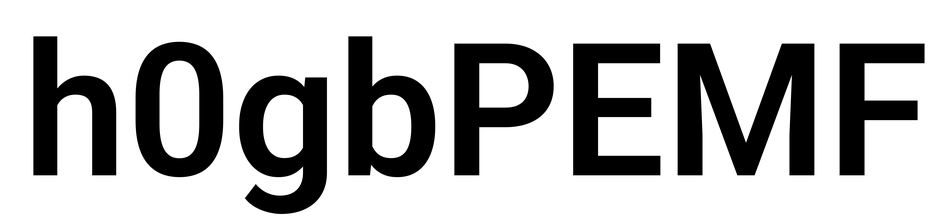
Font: Roboto_SemiBold